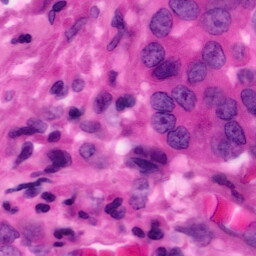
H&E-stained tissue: Pancreatic